Question: I know that '$('#siteTitle').focus()' takes the focus into the input field which has the id 'siteTitle', and I also know that 'focus()' causes the input to become the current active element of the document, thus retrievable via 'document.activeElement'.
My problem is that, I can't type anything into 'titleInput' field in spite of setting focus on it. My input has some formatting already applied on it, and has a default dimmed watermark:

But no cursor is shown inside it, and worse, I can't type in it. As I said, when I use 'document.activeElement', input field is returned. Therefore, I'm sure that it has focus.
This is my HTML:
'''
<div class="titleWrapper">
<div class="titleInpWrapper">
<input type="text" name="title" id="titleInput" value="Site Name" tabindex='0' /></div>
<p class="label">
What's your site's name?</p>
<p class='alert titleStep'>
</p>
</div>
'''
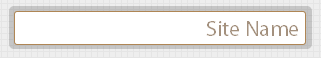
Answer: I think another javascript piece of code is interfering with your typing. Check that.
You can use firefox's fireQuery add-on to see if the element has other events binded to it